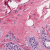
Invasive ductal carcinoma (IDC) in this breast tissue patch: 1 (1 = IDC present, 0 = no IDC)